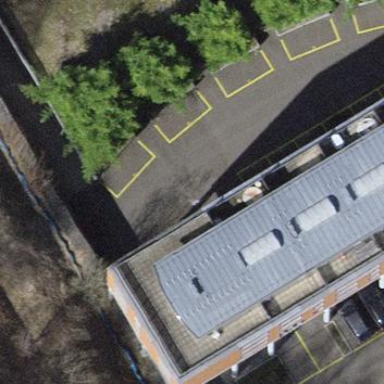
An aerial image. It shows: Parking lane for vehicles.